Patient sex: M
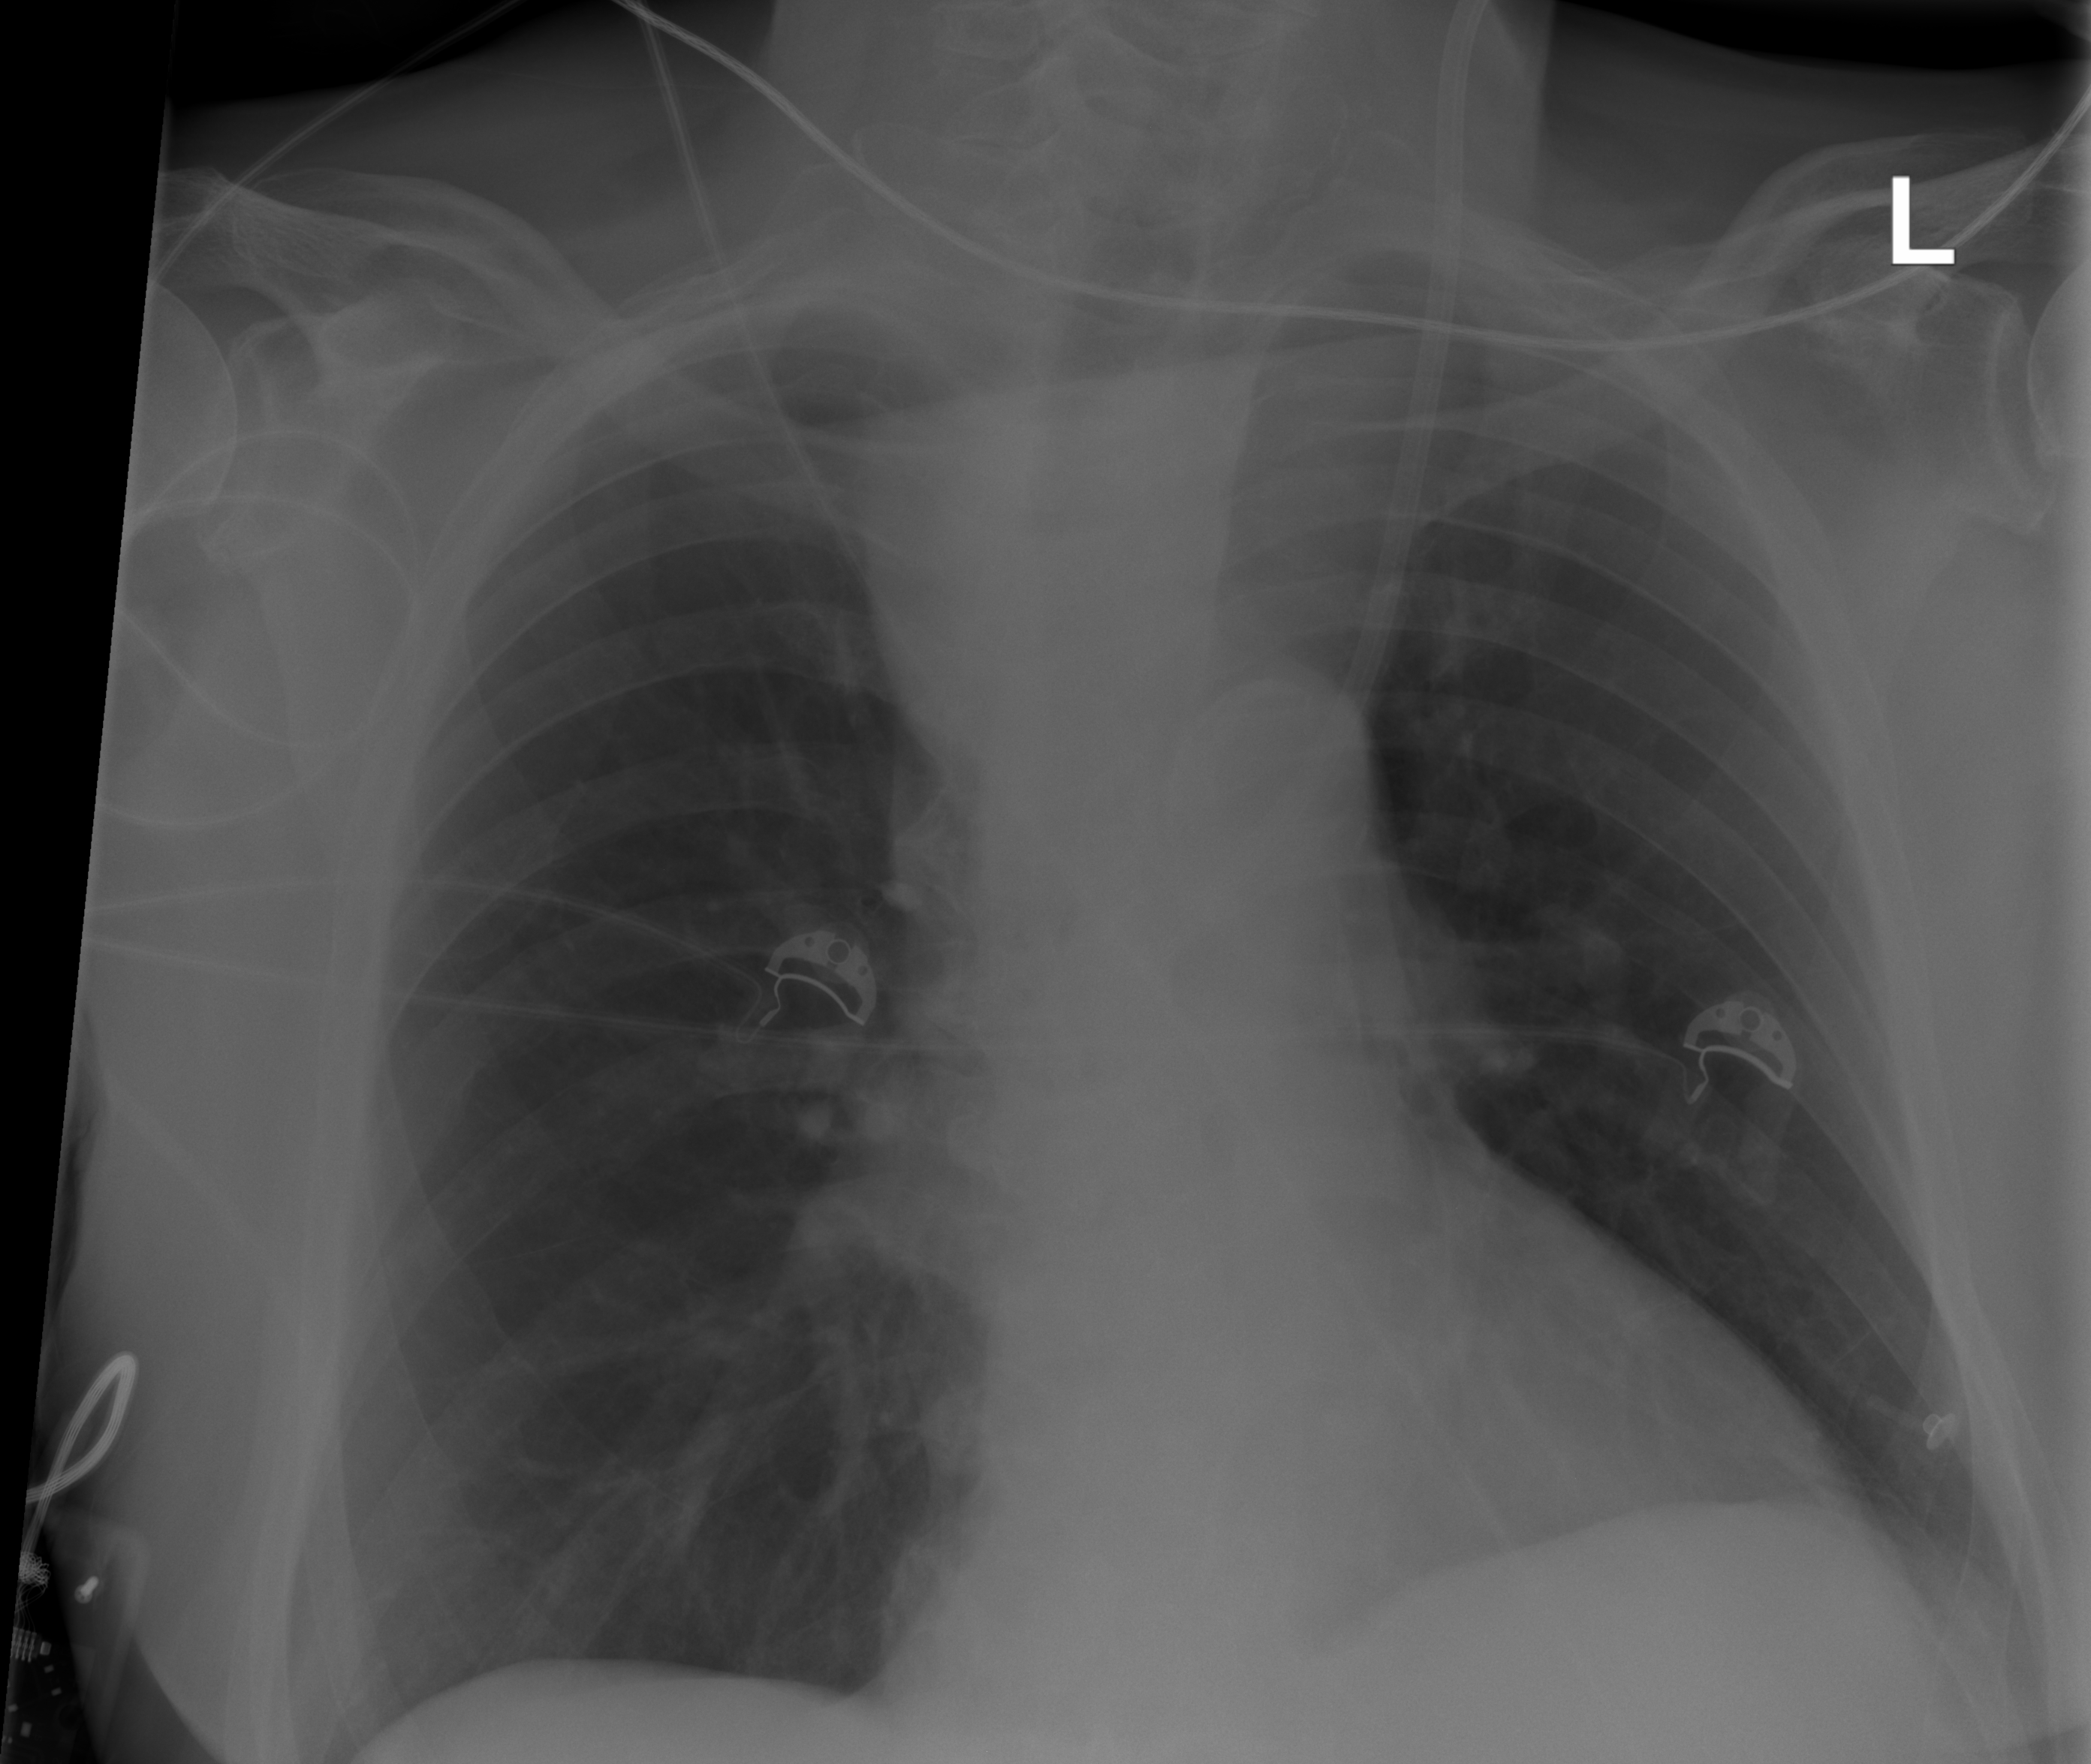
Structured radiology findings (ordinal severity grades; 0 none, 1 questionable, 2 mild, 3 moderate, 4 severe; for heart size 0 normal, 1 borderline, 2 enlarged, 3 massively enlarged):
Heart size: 2
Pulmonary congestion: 0
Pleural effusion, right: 0
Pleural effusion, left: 0
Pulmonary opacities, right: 0
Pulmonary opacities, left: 0
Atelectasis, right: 2
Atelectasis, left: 2